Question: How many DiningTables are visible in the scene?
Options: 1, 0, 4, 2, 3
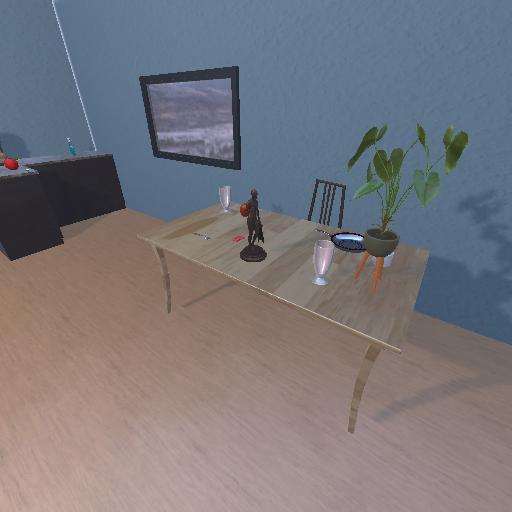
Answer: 1